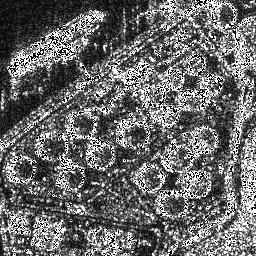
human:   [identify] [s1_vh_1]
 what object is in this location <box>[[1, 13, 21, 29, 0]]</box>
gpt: <ref>1 large ship at the top left</ref>